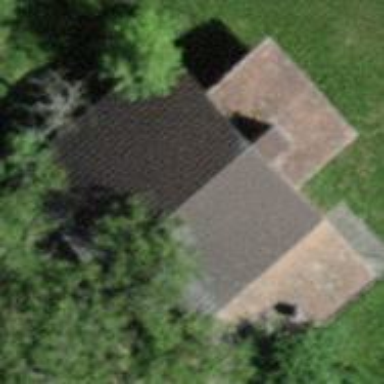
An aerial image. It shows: Rural barn.